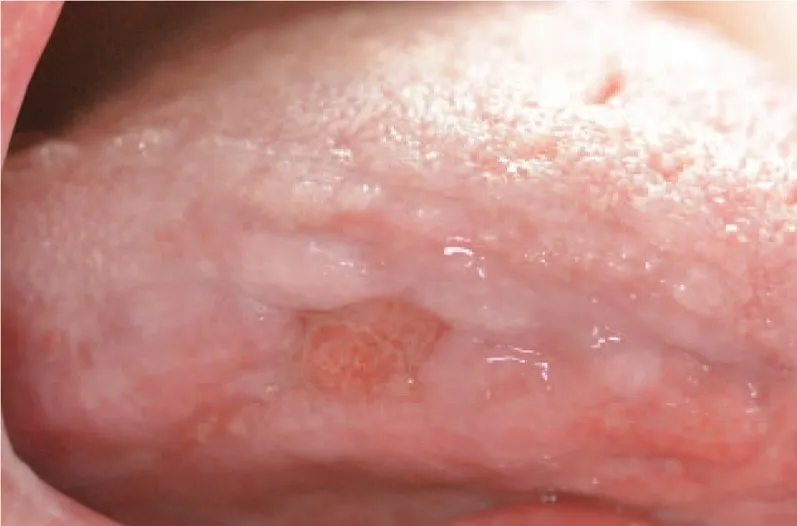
Erosive lichenoid eruption on right side of the tongue.
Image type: pathology (fish)